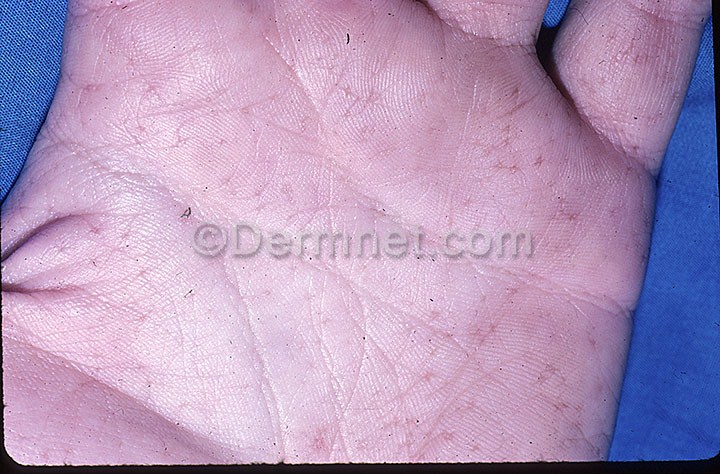
Disease: Actinic Keratosis Basal Cell Carcinoma and other Malignant Lesions